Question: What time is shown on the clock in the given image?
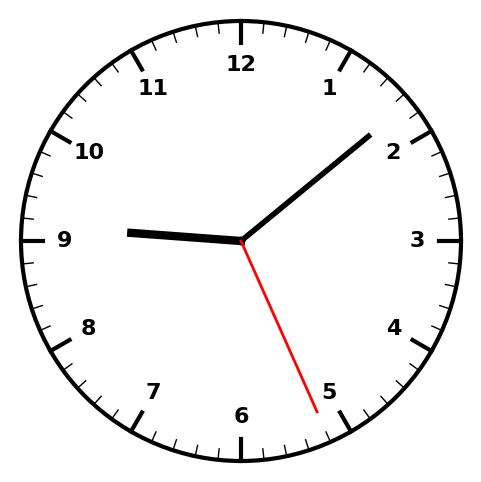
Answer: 09:08:26